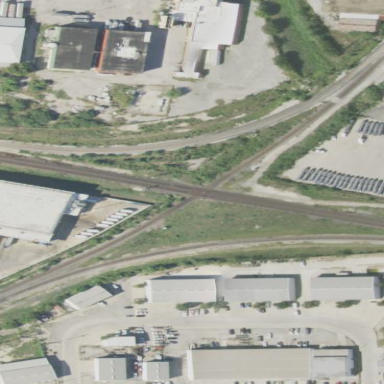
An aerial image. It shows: Railway area.